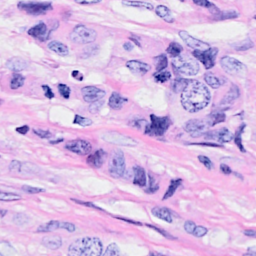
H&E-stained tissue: Breast